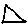
Label: triangle